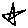
Label: star